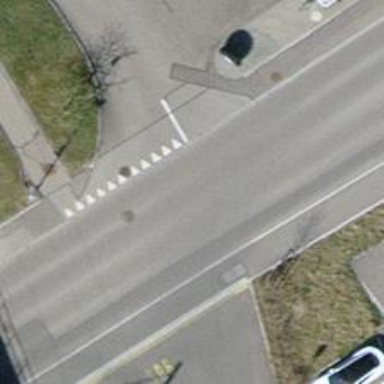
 accompanied by sidewalks on both sides with asphalt surfacing."